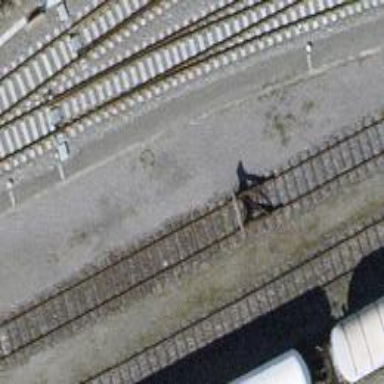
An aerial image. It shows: Railway buffer stop.